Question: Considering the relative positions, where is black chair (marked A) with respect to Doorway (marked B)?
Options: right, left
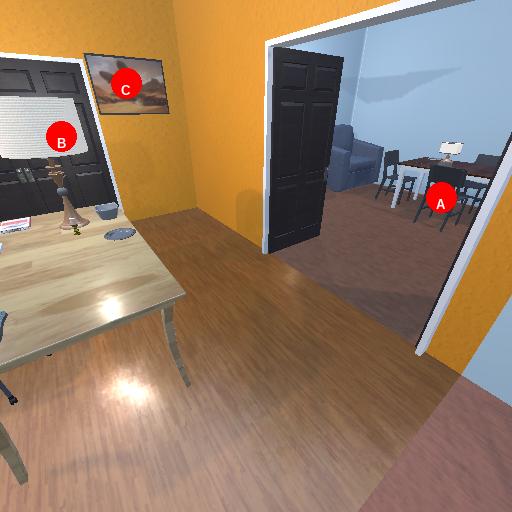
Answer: right